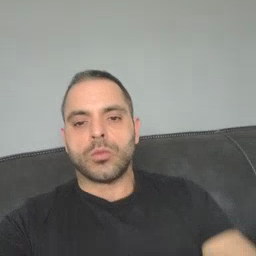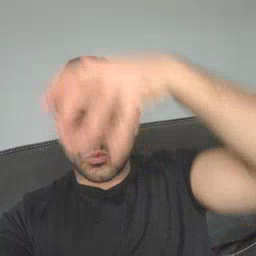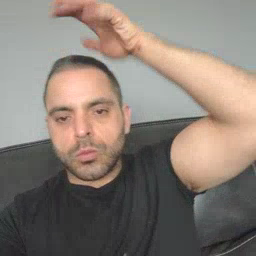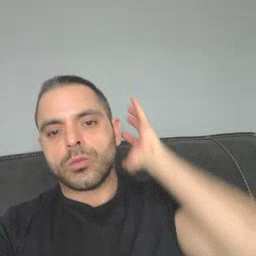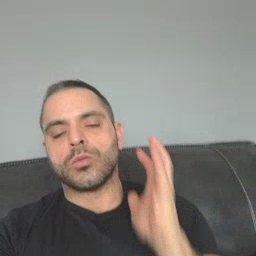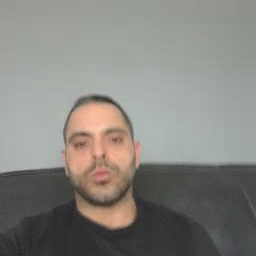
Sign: lion